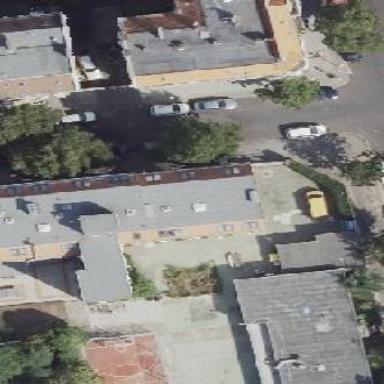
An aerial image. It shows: Gambrel-roofed building with apartments.